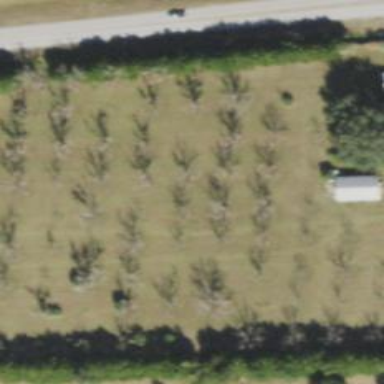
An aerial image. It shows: Orchard.